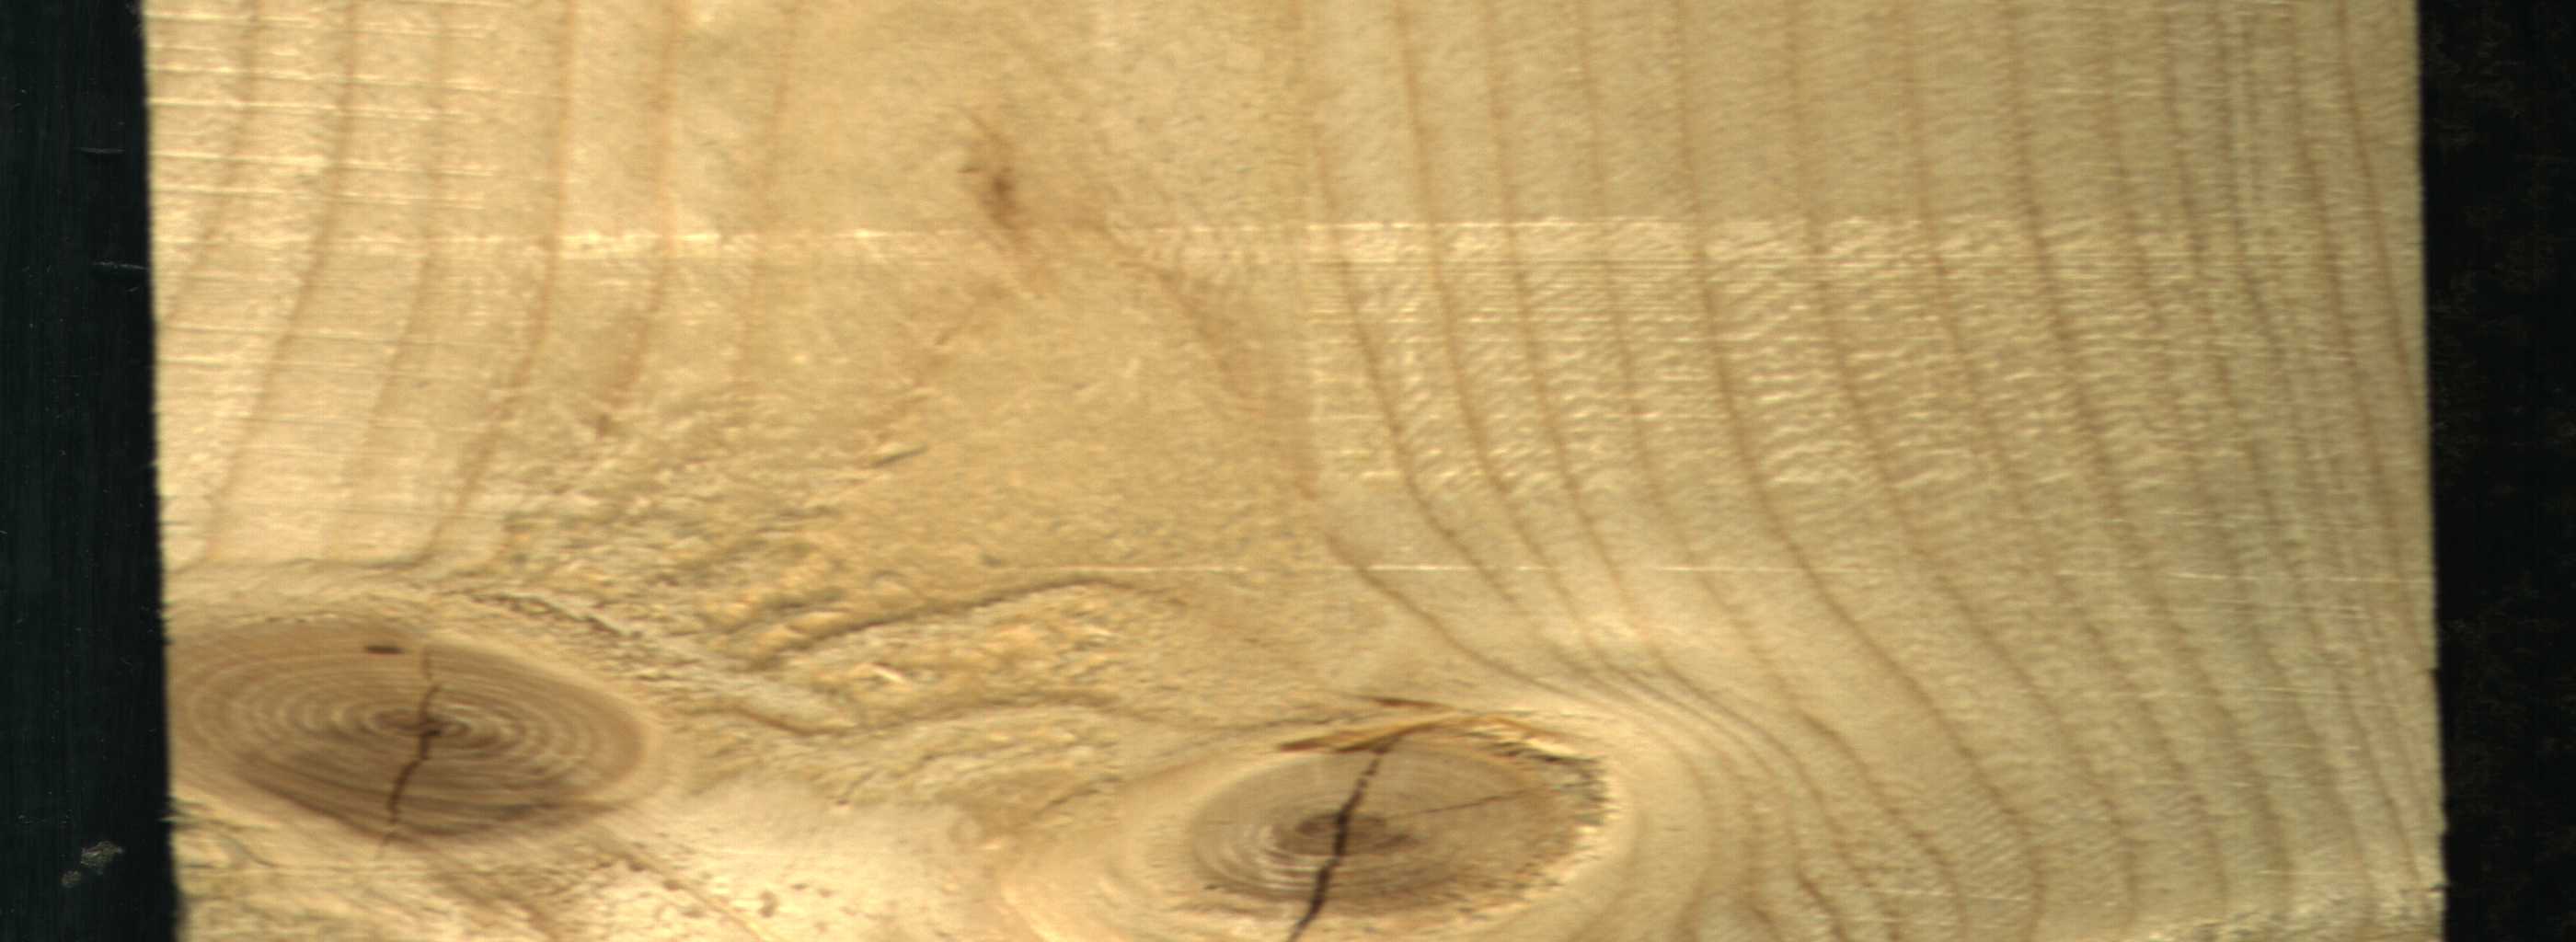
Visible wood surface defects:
knot_with_crack
knot_with_crack